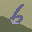
Label: 6